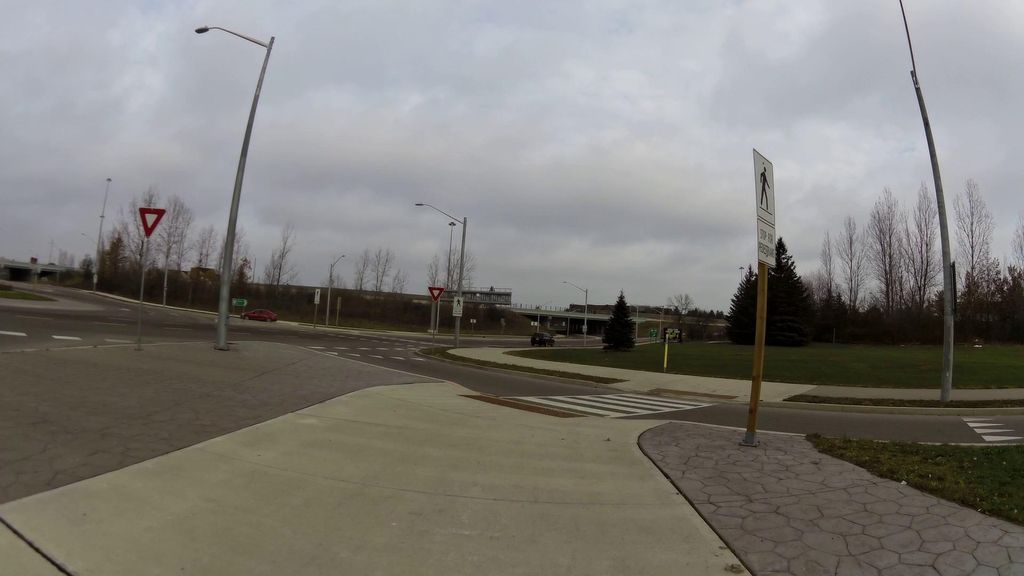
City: kitchener-waterloo